Question: I have a navigation bar "nav" with a "ul" and "li". I have set the "ul" to be display: table and the "li" to be display: table-cell.
This ensures the bar takes up the full width of the wrapper. However the first cell should be a fixed with of 51px. max-width doesn't work with tables and the cell is stretching. How can i stop this?

'''
#navigation {
background: #FFF;
clear: both;
margin: 0 auto 20px;
min-height: 3.5em;
min-width: 960px;
position: relative;
box-shadow: inset 0 -3px 5px -2px #d9d9dd,inset 0 -3px 5px -2px #d9d9dd;
}
#navigation ul {
list-style: none;
margin: 0;
font-size: 0;
display: table;
width: 100%;
}
#navigation>ul>li {
position: relative;
vertical-align: top;
width: 181.5px;
height: 46px;
border-top: 1px solid #d2d2d2;
border-right: 1px solid #d2d2d2;
display: table-cell;
}
#navigation>ul>li:first-child {
width: 41px;
height: 46px;
border-left: 1px solid #d2d2d2;
min-width: 51px;
}
<nav class="sort-pages modify-pages yui3-dd-drop" id="navigation">
<h1>
<span>Navigation</span>
</h1>
<ul id="aui_3_4_0_1_286">
<li class="lfr-nav-deletable lfr-nav-sortable lfr-nav-updateable yui3-dd-drop" id="aui_3_4_0_1_365">
<a href="https://dev-afp.net/afp/web/home" tabindex="0" id="aui_3_4_0_1_306" class="active"><span> Home</span></a>
<span class="delete-tab aui-helper-hidden">X</span>
</li>
<li aria-selected="true" class="has-child selected lfr-nav-deletable lfr-nav-sortable lfr-nav-updateable yui3-dd-drop" id="aui_3_4_0_1_388">
<a href="https://dev-afp.net/afp/web/banking" tabindex="-1" id="aui_3_4_0_1_308"><span>Banking</span></a>
<ul class="child-menu">
<li>
<a href="https://dev-afp.net/afp/web/mortgages" tabindex="-1" id="aui_3_4_0_1_310">
<span>Mortgages</span>
</a>
</li>
<li>
<a href="https://dev-afp.net/afp/web/our-clients" tabindex="-1" id="aui_3_4_0_1_312">
<span>Our Clients</span>
</a>
</li>
</ul>
</li>
<li class="lfr-nav-deletable lfr-nav-sortable lfr-nav-updateable yui3-dd-drop" id="aui_3_4_0_1_367">
<a href="https://dev-afp.net/afp/web/wealth-management" tabindex="-1" id="aui_3_4_0_1_314"><span id="aui_3_4_0_1_776">Wealth Management</span></a>
<span class="delete-tab aui-helper-hidden">X</span>
</li>
<li id="aui_3_4_0_1_358" class="lfr-nav-deletable lfr-nav-sortable lfr-nav-updateable yui3-dd-drop">
<a href="https://dev-afp.net/afp/web/commerical-banking" tabindex="-1" id="aui_3_4_0_1_316"><span id="aui_3_4_0_1_357">Commercial Banking</span></a>
<span class="delete-tab aui-helper-hidden">X</span>
</li>
<li class="lfr-nav-deletable lfr-nav-sortable lfr-nav-updateable yui3-dd-drop" id="aui_3_4_0_1_368">
<a href="https://dev-afp.net/afp/web/international" tabindex="-1" id="aui_3_4_0_1_318"><span>International</span></a>
<span class="delete-tab aui-helper-hidden">X</span>
</li>
<li class="lfr-nav-deletable lfr-nav-sortable lfr-nav-updateable yui3-dd-drop" id="aui_3_4_0_1_369">
<a href="https://dev-afp.net/afp/web/about" tabindex="-1" id="aui_3_4_0_1_320"><span>About</span></a>
<span class="delete-tab aui-helper-hidden">X</span>
</li>
'''
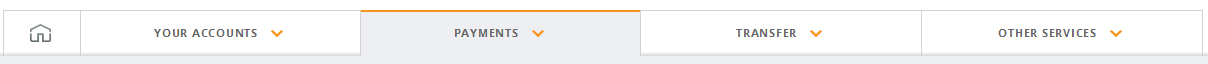
Answer: I would use flexbox for this:
1) Set 'display:flex;' on the container
2) Set all children with 'flex:1;' - this will give them equal width and fill up the container
3) Set 'max-width' on the first element
## FIDDLE (Resize browser to see this in action)
'''
ul {
display: flex;
width: 80%;
border: 1px solid red;
padding: 0;
list-style: none;
}
li {
flex: 1;
border: 1px solid green;
}
.home {
max-width: 50px;
}
'''
'''
<ul>
<li class="home">Home</li>
<li>Some text here</li>
<li>Some text here</li>
<li>Some text here</li>
<li>Some text here</li>
</ul>
'''